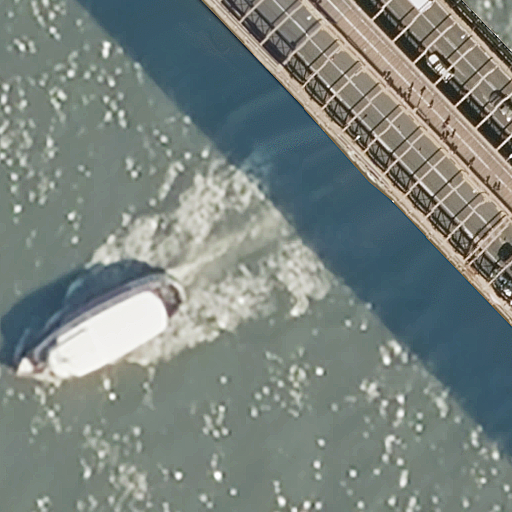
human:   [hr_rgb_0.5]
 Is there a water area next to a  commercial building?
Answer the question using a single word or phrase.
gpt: no

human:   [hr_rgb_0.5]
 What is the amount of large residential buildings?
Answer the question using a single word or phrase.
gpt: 0

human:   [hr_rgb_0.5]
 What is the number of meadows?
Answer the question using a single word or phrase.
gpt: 0

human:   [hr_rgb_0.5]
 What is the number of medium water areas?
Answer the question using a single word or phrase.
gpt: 0

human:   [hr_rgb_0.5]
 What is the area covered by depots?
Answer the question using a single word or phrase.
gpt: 0m2

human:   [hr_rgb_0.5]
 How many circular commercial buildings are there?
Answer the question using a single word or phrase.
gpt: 0

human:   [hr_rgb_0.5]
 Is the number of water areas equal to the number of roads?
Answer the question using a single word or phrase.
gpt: no

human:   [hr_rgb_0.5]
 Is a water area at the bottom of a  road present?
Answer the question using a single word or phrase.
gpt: no

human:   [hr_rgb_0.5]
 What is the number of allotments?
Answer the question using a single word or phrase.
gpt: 0

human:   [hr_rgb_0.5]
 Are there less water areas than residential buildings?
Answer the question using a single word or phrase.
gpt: no

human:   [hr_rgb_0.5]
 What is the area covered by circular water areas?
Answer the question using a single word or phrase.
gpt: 0m2

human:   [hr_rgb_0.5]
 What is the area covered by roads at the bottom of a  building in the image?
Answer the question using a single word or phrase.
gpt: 0m2

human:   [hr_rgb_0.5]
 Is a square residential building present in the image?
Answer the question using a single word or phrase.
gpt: no

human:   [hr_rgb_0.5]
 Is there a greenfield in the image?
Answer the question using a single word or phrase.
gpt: no

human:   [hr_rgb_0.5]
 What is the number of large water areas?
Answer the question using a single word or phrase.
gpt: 1

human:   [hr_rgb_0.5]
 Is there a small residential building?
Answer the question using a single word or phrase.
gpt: no

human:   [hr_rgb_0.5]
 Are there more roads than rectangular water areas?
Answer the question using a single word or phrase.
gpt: yes

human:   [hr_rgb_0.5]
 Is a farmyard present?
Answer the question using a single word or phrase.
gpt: no

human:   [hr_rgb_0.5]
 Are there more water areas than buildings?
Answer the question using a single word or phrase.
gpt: yes

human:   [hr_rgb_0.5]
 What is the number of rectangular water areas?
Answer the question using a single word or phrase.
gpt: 1

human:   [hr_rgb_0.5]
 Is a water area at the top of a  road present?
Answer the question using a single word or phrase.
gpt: no

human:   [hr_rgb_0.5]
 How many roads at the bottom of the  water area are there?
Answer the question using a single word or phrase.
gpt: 0

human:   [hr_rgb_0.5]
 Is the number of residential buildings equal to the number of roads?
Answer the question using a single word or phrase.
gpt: no

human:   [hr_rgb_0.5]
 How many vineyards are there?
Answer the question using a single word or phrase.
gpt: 0

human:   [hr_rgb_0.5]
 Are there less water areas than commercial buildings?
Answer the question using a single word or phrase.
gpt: no

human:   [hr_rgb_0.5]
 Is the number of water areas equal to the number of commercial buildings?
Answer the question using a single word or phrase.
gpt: no

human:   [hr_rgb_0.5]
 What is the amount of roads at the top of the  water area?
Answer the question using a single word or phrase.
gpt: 2

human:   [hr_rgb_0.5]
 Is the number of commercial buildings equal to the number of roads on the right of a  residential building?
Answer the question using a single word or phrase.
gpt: yes

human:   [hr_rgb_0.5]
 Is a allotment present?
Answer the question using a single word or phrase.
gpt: no

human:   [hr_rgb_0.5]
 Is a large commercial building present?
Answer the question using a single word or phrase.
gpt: no

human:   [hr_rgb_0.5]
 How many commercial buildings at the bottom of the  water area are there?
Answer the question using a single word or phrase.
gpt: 0

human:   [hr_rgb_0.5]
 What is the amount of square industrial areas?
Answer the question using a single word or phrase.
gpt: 0

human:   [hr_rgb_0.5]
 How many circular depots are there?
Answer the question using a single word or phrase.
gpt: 0

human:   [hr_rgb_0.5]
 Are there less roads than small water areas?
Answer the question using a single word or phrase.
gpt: no

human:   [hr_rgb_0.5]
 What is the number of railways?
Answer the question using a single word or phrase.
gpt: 0

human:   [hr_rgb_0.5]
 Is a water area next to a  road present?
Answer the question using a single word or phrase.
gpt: yes